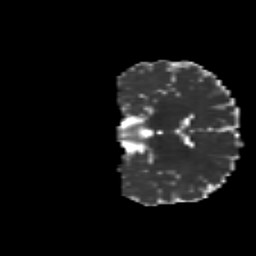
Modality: MD
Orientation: coronal
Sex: male
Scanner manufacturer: siemens
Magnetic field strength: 3 T
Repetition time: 5 s
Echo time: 0.071 s